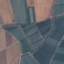
Label: PermanentCrop